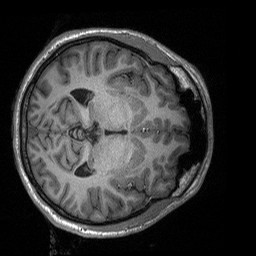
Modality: T1w
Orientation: axial
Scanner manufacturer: siemens
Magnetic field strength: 3 T
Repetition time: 2.3 s
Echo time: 0.00226 s